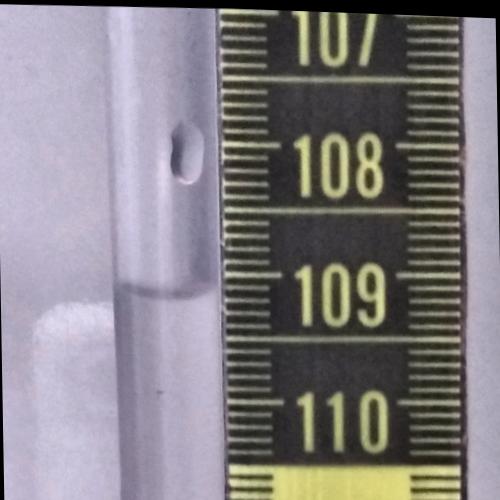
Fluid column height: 109.2 cm